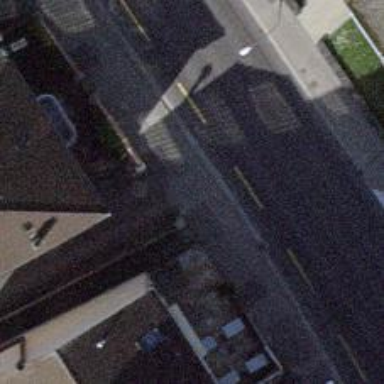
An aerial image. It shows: Service road with asphalt surface and sidewalk.